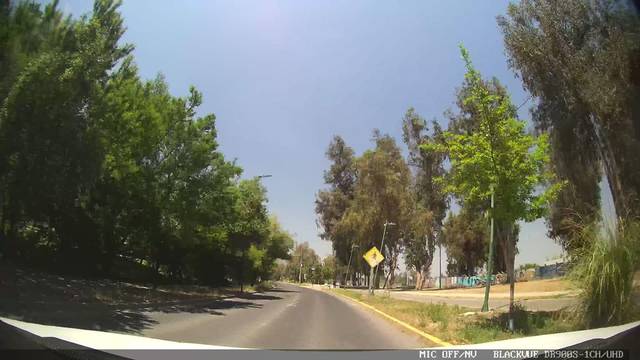
Region: Chile
Coordinates: -33.508, -70.543